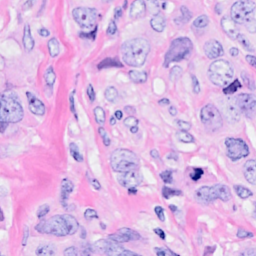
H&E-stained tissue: Breast